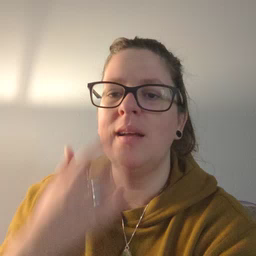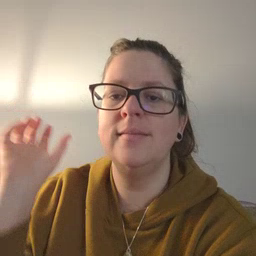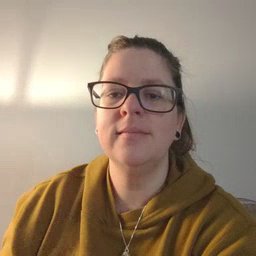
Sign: hot